Interaction volume radius: 5 \u00c5
Interaction volume height: 25 \u00c5
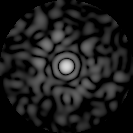
Disorder parameter: 0.8634